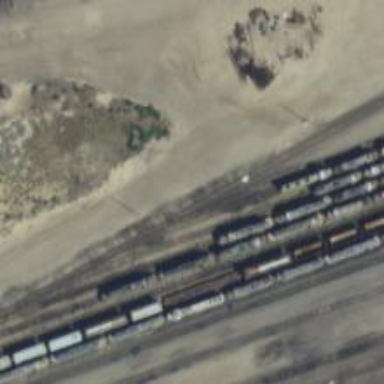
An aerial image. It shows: Railway yard in service.